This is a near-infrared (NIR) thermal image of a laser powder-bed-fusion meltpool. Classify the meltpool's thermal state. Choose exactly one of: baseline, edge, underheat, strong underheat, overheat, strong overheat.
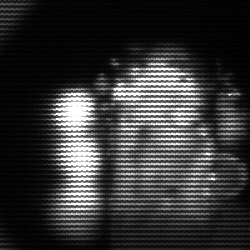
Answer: strong underheat